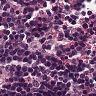
Metastatic tissue present: no